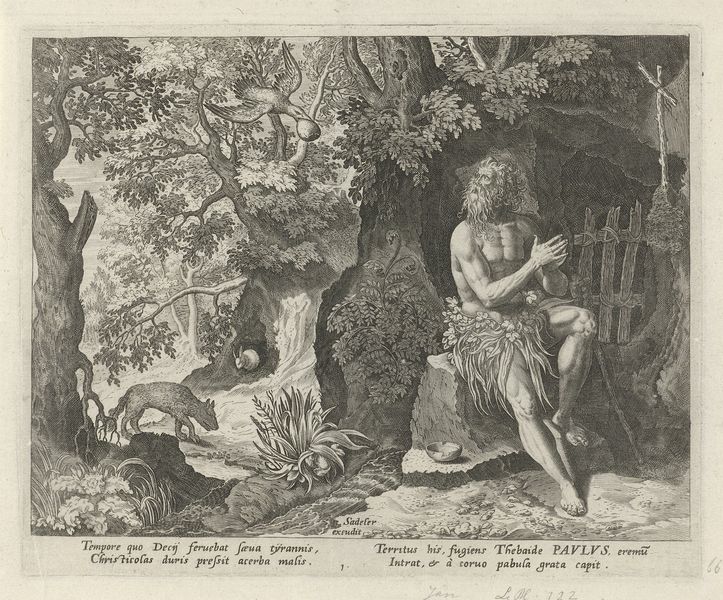
Titel: Paulus van Thebe als kluizenaar
Künstler: Johann (I) Sadeler
Standort: Amsterdam
Institution: Rijksmuseum
Schlagwörter: hands, white, black, gray, sitting, skirt, print, fern, plant, flower, apple, food, fruit, man, naked, nude, tree, nature, trees, feet, forest, grass, bushes, plants, drawing, paul, wilderness, animals, bird, etching, beard, saint, cross, fence, leaves, jesus, gate, animal, legs, bush, branches, chest, cave, tan, biblical, fox, adam, latin, thighs, text, bowl, muscles, woods, fruits, hermit, knees, trunks, eden, wolf, rabbit, bunny, hiding, adam and eve, nakec, wild man